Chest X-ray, PA view. Patient: 60 years old, sex M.
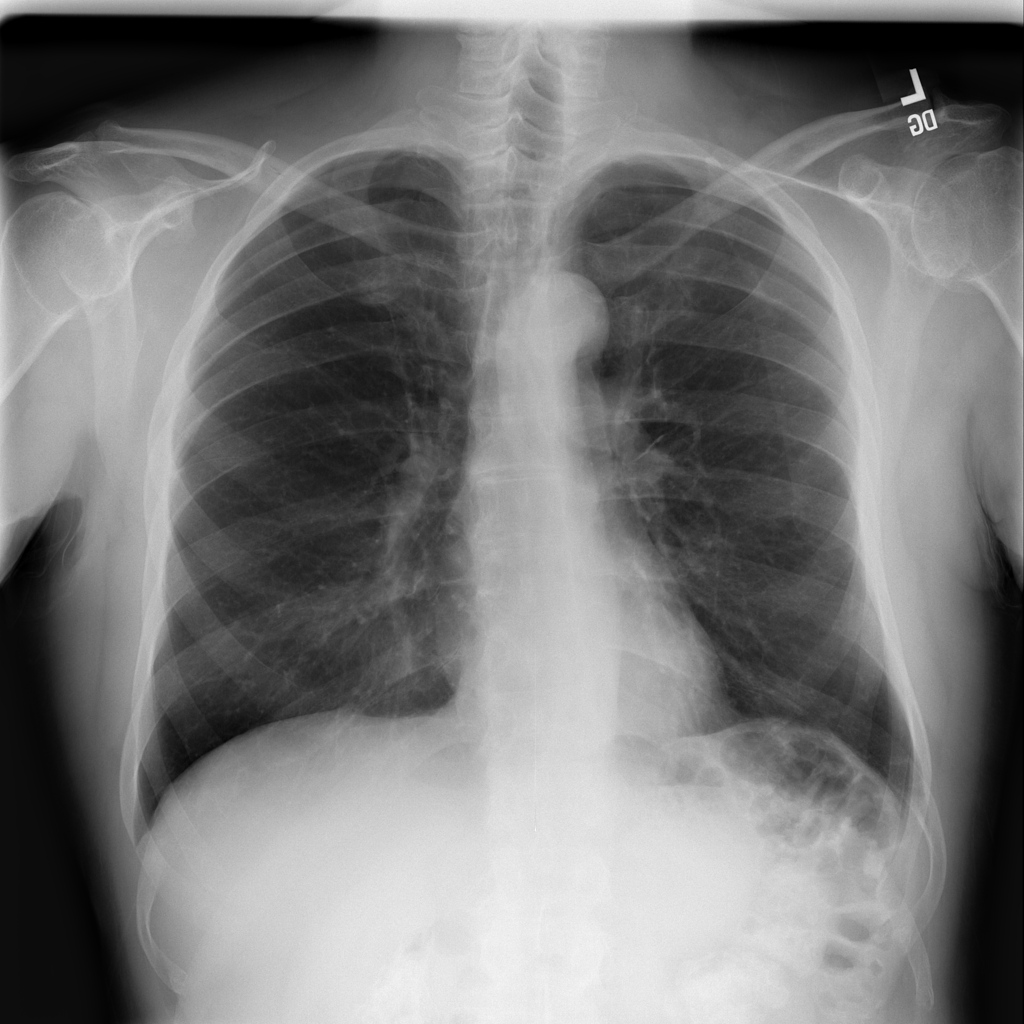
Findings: No Finding